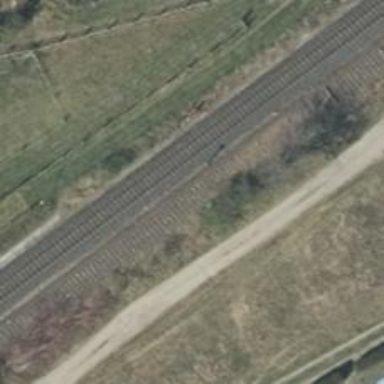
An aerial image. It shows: Railway signal.